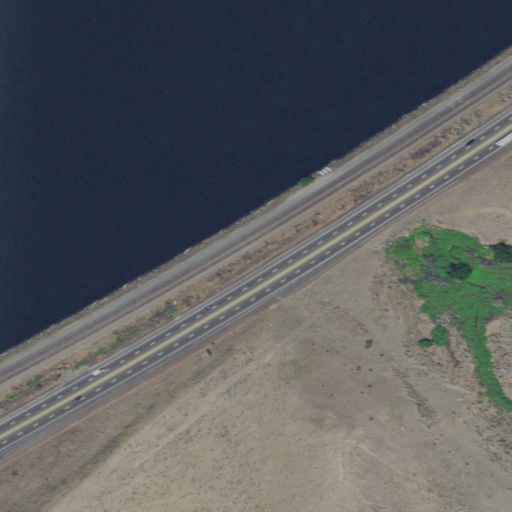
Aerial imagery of valley in Oregon named Helm Canyon containing open water, shrub, medium intensity development, grassland, herbaceous wetlands, low intensity development, high intensity development, and open development